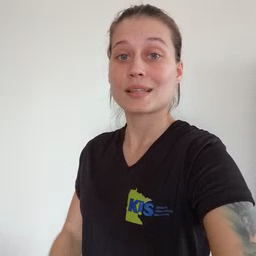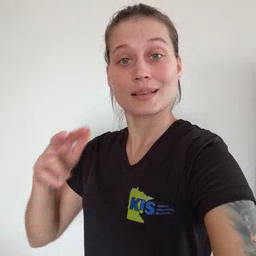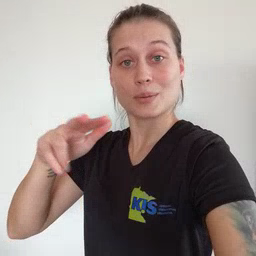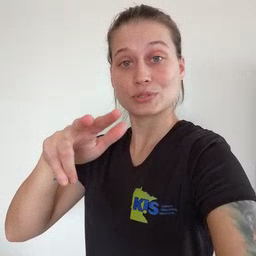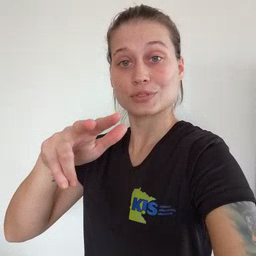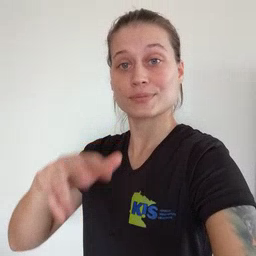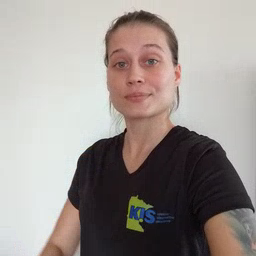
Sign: helicopter